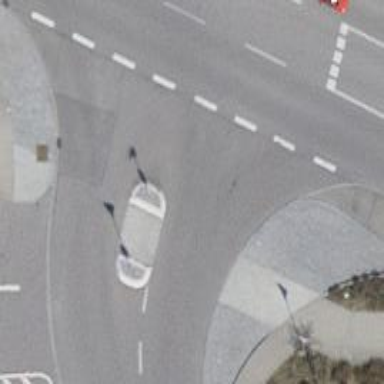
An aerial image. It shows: Unmarked crossing with pedestrian island.